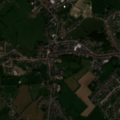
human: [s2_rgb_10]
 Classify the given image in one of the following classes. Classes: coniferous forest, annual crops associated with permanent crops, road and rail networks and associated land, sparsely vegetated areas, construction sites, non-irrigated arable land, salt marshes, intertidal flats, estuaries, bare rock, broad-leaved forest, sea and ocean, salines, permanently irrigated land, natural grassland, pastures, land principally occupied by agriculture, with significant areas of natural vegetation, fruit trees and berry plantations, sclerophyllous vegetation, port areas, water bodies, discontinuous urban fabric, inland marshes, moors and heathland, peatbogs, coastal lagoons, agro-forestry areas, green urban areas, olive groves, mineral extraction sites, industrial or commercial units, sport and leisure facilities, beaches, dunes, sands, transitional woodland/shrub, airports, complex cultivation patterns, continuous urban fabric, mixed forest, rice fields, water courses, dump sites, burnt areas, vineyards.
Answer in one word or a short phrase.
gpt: discontinuous urban fabric, industrial or commercial units, pastures, complex cultivation patterns